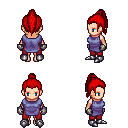
a pixel art fantasy rpg character, female body template, human, light skin, chain tabard jacket, red pants, red long topknot hairstyle, metal gloves, metal boots, four views (front, back, left, right), 2x2 character sprite sheet, small pixel art, hard edges, no anti-aliasing